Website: crate-barrel
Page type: payment
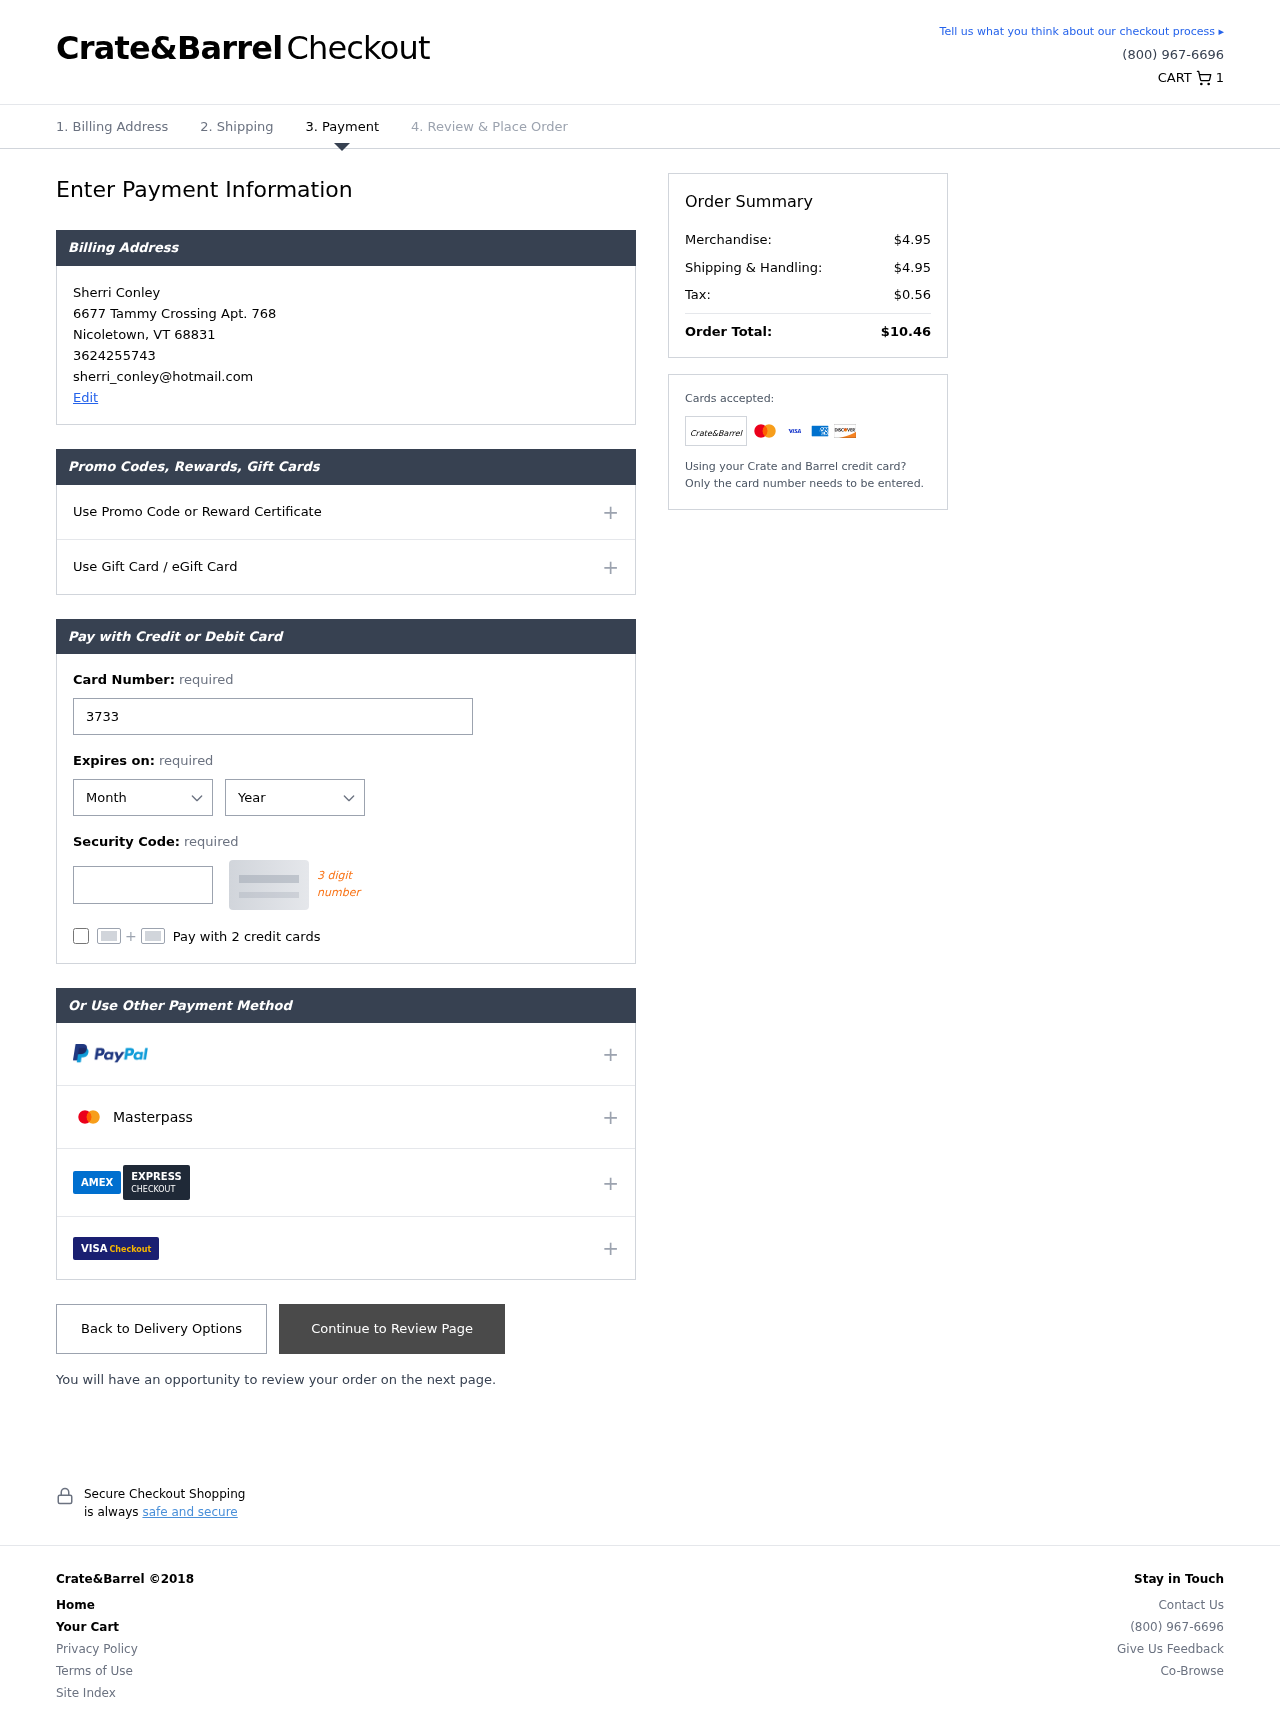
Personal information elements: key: PII_CARD_CVV
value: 1672
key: PII_CARD_EXPIRY_MONTH
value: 09
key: PII_CARD_EXPIRY_YEAR
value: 29
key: PII_CARD_NUMBER
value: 3733 0523 8698 015
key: PII_CITY
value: Nicoletown
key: PII_EMAIL
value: sherri_conley@hotmail.com
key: PII_FULLNAME
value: Sherri Conley
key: PII_PHONE
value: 3624255743
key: PII_POSTCODE
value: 68831
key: PII_STATE_ABBR
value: VT
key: PII_STREET
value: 6677 Tammy Crossing Apt. 768
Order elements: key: ORDER_NUM_ITEMS
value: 1
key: ORDER_SUBTOTAL
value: $4.95
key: ORDER_SHIPPING_COST
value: $4.95
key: ORDER_TAX
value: $0.56
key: ORDER_TOTAL
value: $10.46